Question:
'''
<RelativeLayout
android:id="@+id/relativeLayout1"
android:layout_width="match_parent"
android:layout_height="wrap_content" >
<TextView
android:id="@+id/textView1"
android:layout_width="wrap_content"
android:layout_height="wrap_content"
android:layout_alignParentTop="true"
android:text="Admissions"
android:layout_marginLeft="14dp"
android:textColor="#33b5e5"
android:textSize="28dp"
android:textAppearance="?android:attr/textAppearanceLarge"/>
</RelativeLayout>
<RelativeLayout
android:id="@+id/relativeLayout2"
android:layout_width="match_parent"
android:layout_height="wrap_content"
android:layout_weight="0.75" >
<Button
android:id="@+id/button1"
android:layout_width="fill_parent"
android:layout_height="wrap_content"
android:layout_alignParentTop="true"
android:layout_centerHorizontal="true"
android:layout_marginTop="40dp"
android:layout_marginBottom="-7dp"
android:layout_marginRight="-6dp"
android:layout_marginLeft="-6dp"
android:gravity="fill"
android:text="Application Form"
android:shadowColor="#ffffff"
android:shadowDx="2"
android:shadowDy="2"
android:shadowRadius="1"
android:drawableRight="@drawable/ab" />
<Button
android:id="@+id/button2"
android:layout_width="fill_parent"
android:layout_height="wrap_content"
android:layout_alignLeft="@+id/button1"
android:layout_below="@+id/button1"
android:layout_marginBottom="-7dp"
android:layout_marginRight="-6dp"
android:layout_marginLeft="-6dp"
android:gravity="fill"
android:text="Prospectus"
android:shadowColor="#ffffff"
android:shadowDx="2"
android:shadowDy="2"
android:shadowRadius="1"
android:drawableRight="@drawable/ab" />
<Button
android:id="@+id/button3"
android:layout_width="fill_parent"
android:layout_height="wrap_content"
android:layout_alignLeft="@+id/button2"
android:layout_below="@+id/button2"
android:layout_marginBottom="-7dp"
android:layout_marginRight="-6dp"
android:layout_marginLeft="-6dp"
android:gravity="fill"
android:text="Scholarship"
android:shadowColor="#ffffff"
android:shadowDx="2"
android:shadowDy="2"
android:shadowRadius="1"
android:drawableRight="@drawable/ab" />
<Button
android:id="@+id/button4"
android:layout_width="fill_parent"
android:layout_height="wrap_content"
android:layout_alignLeft="@+id/button3"
android:layout_below="@+id/button3"
android:layout_marginBottom="-7dp"
android:layout_marginRight="-6dp"
android:layout_marginLeft="-6dp"
android:gravity="fill"
android:text="Counselling"
android:shadowColor="#ffffff"
android:shadowDx="2"
android:shadowDy="2"
android:shadowRadius="1"
android:drawableRight="@drawable/ab" />
<Button
android:id="@+id/button5"
android:layout_width="fill_parent"
android:layout_height="wrap_content"
android:layout_alignRight="@+id/button4"
android:layout_below="@+id/button4"
android:layout_marginBottom="-7dp"
android:layout_marginRight="-6dp"
android:layout_marginLeft="-6dp"
android:gravity="fill"
android:text="Admission Helpline"
android:shadowColor="#ffffff"
android:shadowDx="2"
android:shadowDy="2"
android:shadowRadius="1"
android:drawableRight="@drawable/ab" />
</RelativeLayout>
</LinearLayout>
'''
i have made a app in which i applied image to the end of button, a arrow button. this i hav done by using drawableright. but at last button, i button comes some what out of order.. why is that?
i have tried to reduce the text "admission helpline" to just "admission" so as to see if there is problem of some text formatting problem, but that don't work too..
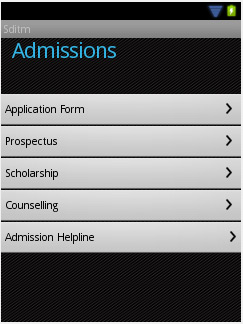
Answer: For other buttons except the last one you have used:
'''
android:layout_alignLeft
'''
But for the last one you are using:
'''
android:layout_alignRight="@+id/button4"
'''
Change to as:
'''
android:layout_alignLeft="@+id/button4"
'''
Here is the outcome: